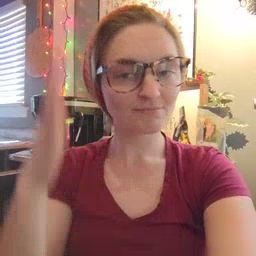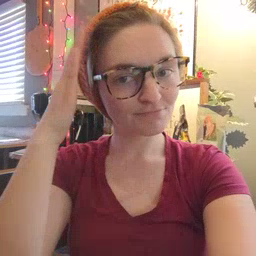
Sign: hat